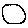
Label: moon